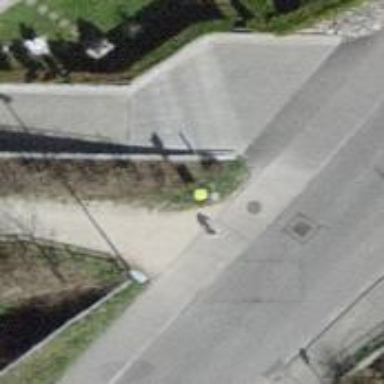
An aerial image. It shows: Post box is visible.